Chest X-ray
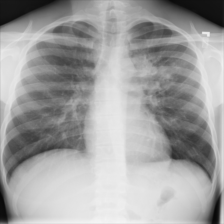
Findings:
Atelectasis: negative
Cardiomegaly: negative
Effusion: negative
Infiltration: positive
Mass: negative
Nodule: negative
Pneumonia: negative
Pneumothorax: negative
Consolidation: negative
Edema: negative
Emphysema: negative
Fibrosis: negative
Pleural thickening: negative
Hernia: negative